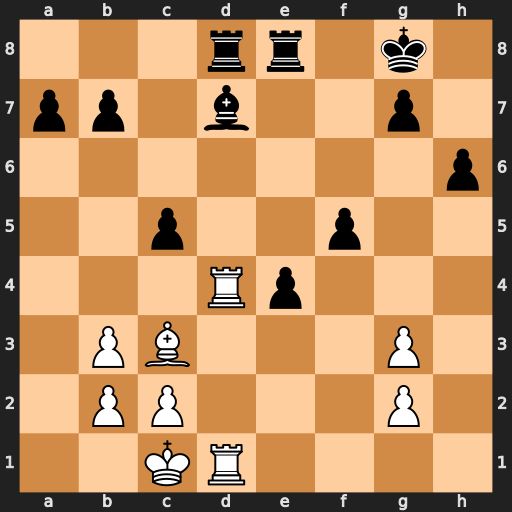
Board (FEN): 3rr1k1/pp1b2p1/7p/2p2p2/3Rp3/1PB3P1/1PP3P1/2KR4
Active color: w
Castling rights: -
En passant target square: -
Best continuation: Rxd7 Rxd7 Rxd7